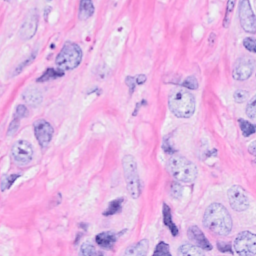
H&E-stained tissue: Breast